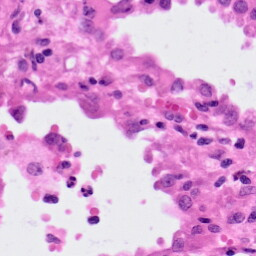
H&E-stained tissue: Lung